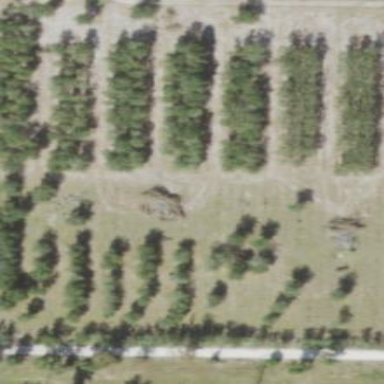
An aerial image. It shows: Plant nursery cultivating trees.